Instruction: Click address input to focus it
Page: traveler
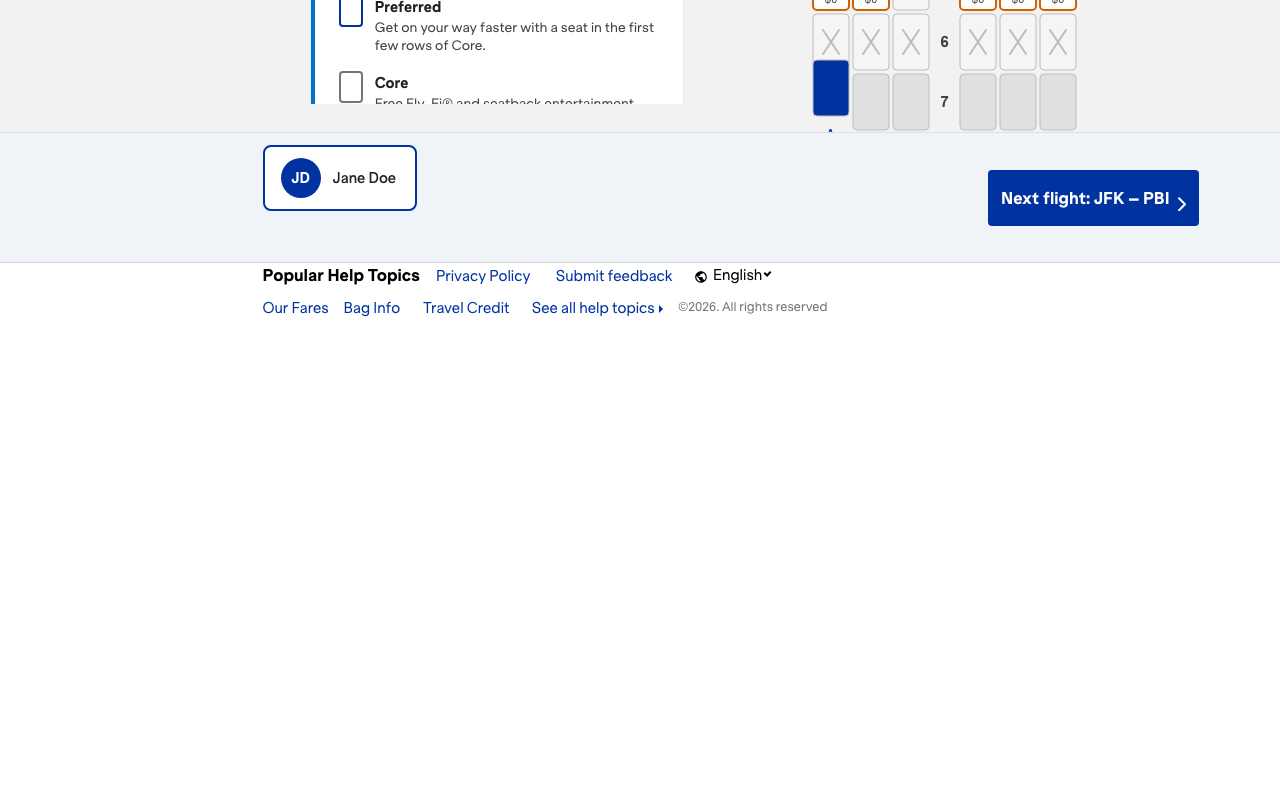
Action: click